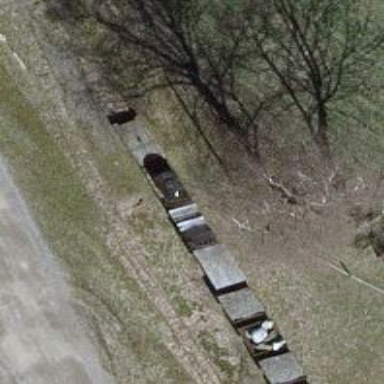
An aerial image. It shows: Preserved narrow gauge railway.